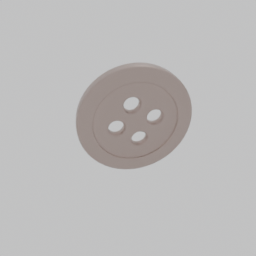
Label: people